Question: When I use fingbugs-eclipse plugin or findbugs-ant plugin, there is a confidence option to be set.

But according to findbugs document, bugs are given a rank 1-20, and grouped into the categories scariest (rank 1-4), scary (rank 5-9), troubling (rank 10-14), and of concern (rank 15-20). So what is the actual meaning of priority/confidence ? Does it have a relationship for Bug Rank? If so, how to understand? It not, why does findbug define a confidence for every bug ?
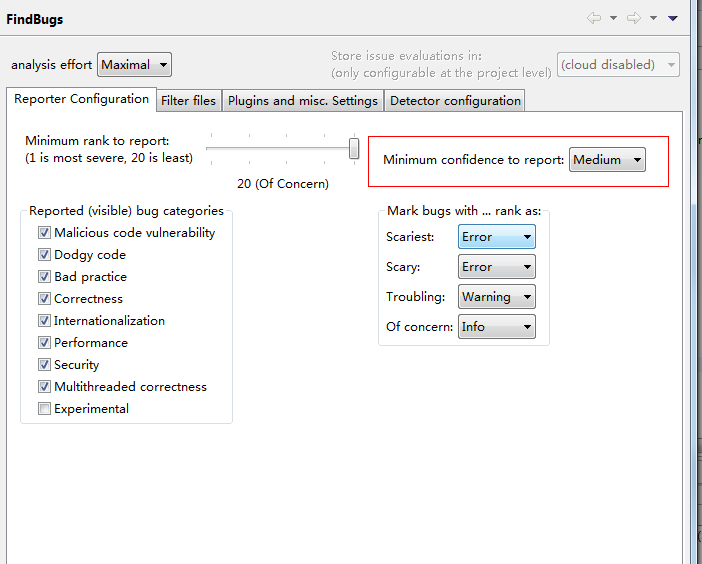
Answer: A rule's 'confidence' measures the likelihood that it has flagged a real bug. Simple rules that use evidence from a single instruction or two or that detect a well-known source of bugs are more likely to find a real bug than those using inference, inspecting instructions from multiple methods, or flagging code that in many cases is perfectly reasonable.
Prior to <URL> 'confidence' was known as 'priority', but this caused confusion due to most developers' understanding of the word 'priority':
> [M]any people were confused by the priority reported by FindBugs, and considered all HIGH priority issues to be important. To reflect the actually [sic] meaning of this attribute of issues, it has been renamed confidence. Issues of different bug patterns should be compared by there rank, not their confidence.
A rule's 'rank' measures the severity of the problem. It varies from 20 (lowest) to 1 (highest), and the UI groups the values into four categories: 'scariest', 'scary', 'troubling', and 'of concern'.
For example, worn break pads might receive a 'rank' of 10 while a cut break line would get 1. Your mechanic might report high 'confidence' that your break line is cut by simple inspection but low 'confidence' that the knocking he hears in your engine indicates a damaged piston.